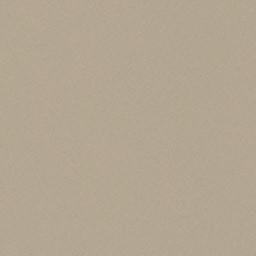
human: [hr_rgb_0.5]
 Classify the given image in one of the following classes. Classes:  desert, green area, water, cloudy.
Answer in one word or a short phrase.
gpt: desert